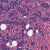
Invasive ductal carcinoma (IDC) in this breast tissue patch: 1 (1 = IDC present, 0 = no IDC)